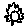
Label: sun